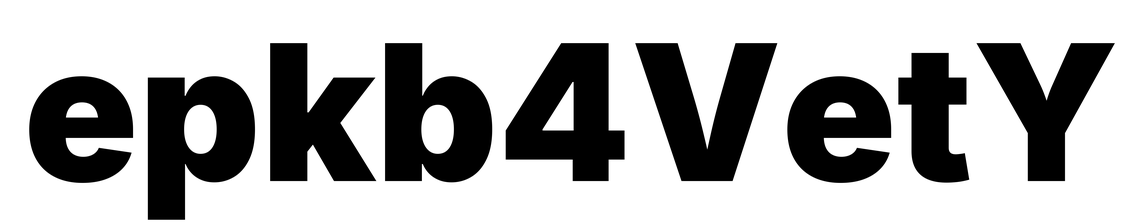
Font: Inter_Black